Interaction volume radius: 5 \u00c5
Interaction volume height: 15 \u00c5
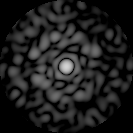
Disorder parameter: 0.829